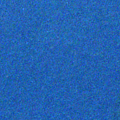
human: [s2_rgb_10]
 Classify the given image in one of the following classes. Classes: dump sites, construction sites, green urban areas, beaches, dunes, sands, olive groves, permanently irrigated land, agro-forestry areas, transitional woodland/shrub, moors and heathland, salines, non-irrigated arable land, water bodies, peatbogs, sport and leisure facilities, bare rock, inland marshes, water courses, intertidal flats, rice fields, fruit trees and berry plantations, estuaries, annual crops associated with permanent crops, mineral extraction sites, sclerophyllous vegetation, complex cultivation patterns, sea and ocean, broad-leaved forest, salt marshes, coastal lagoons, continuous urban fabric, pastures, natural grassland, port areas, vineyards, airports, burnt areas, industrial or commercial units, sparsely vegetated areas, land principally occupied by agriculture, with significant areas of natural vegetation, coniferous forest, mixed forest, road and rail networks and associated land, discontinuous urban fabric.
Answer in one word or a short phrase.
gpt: sea and ocean